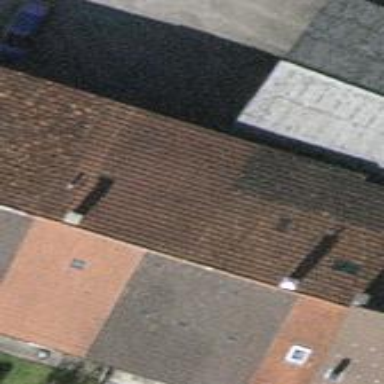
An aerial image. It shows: Building with gabled roof oriented across its structure.